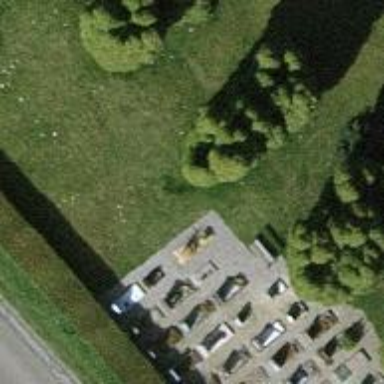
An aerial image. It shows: Grave yard.